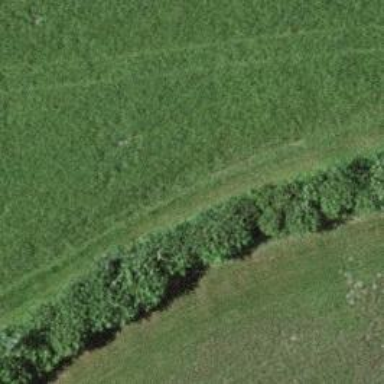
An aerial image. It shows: Hedge barrier.